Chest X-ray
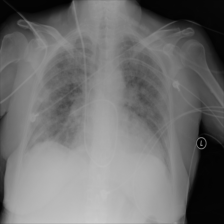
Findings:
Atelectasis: negative
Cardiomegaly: negative
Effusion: negative
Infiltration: positive
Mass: negative
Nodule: negative
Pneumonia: negative
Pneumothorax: negative
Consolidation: negative
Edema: negative
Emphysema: negative
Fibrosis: negative
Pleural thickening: negative
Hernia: negative